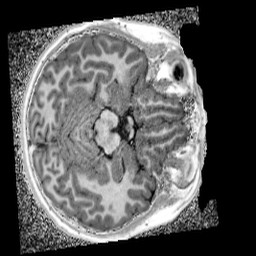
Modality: UNIT1_denoised
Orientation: axial
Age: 12
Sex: male
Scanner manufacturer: siemens
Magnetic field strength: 3 T
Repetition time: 4 s
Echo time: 0.00299 s